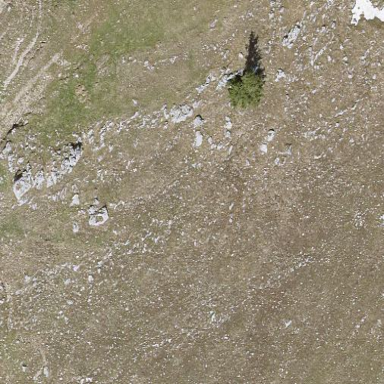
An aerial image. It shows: Landscape of bare rock.